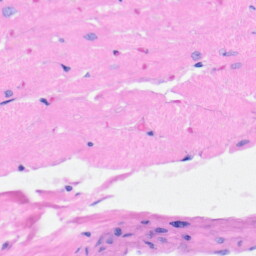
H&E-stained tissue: Heart